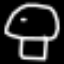
Label: mushroom